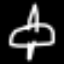
Label: airplane